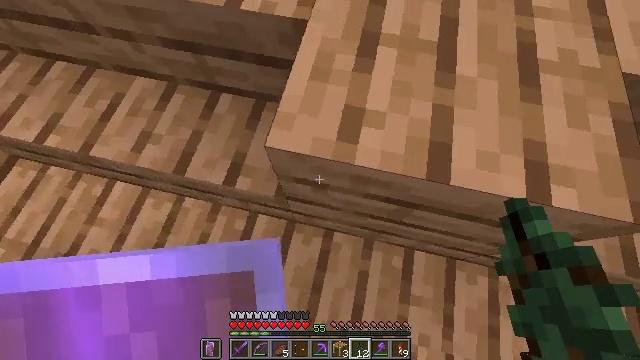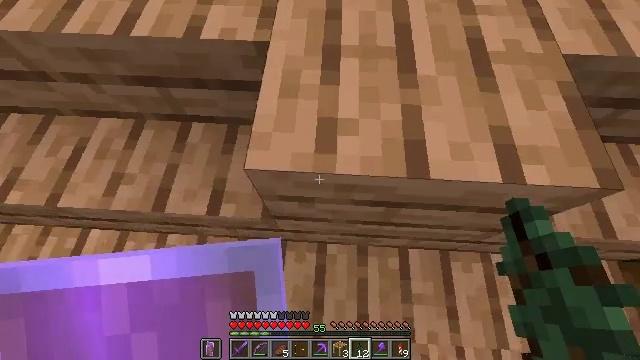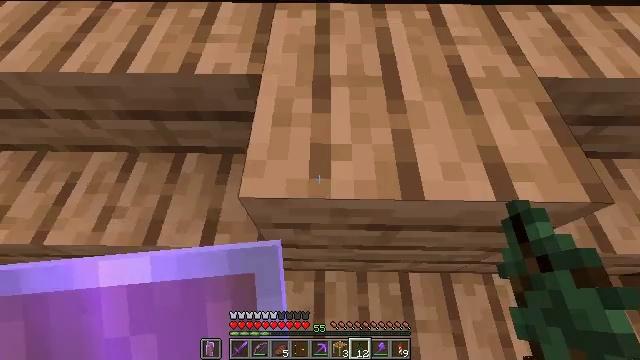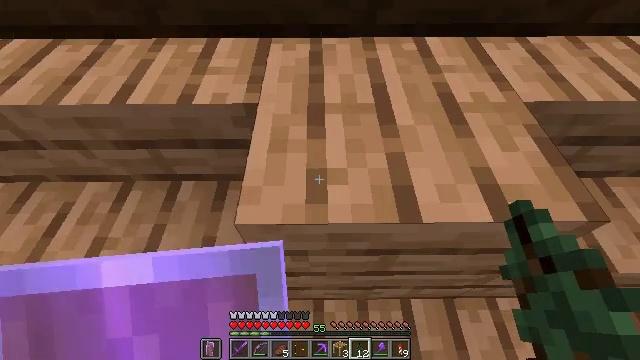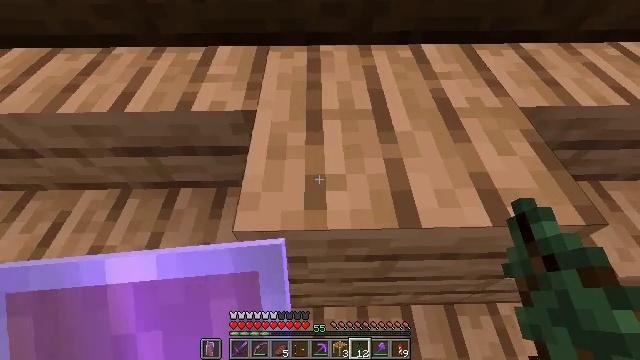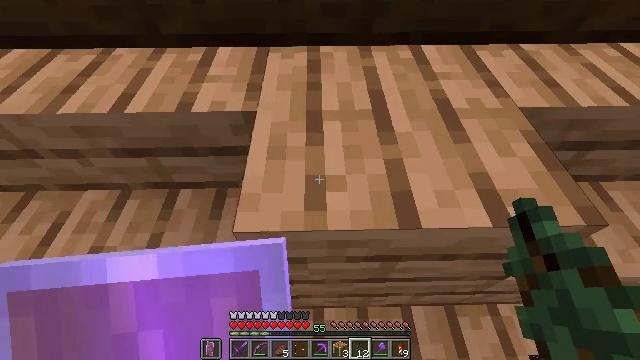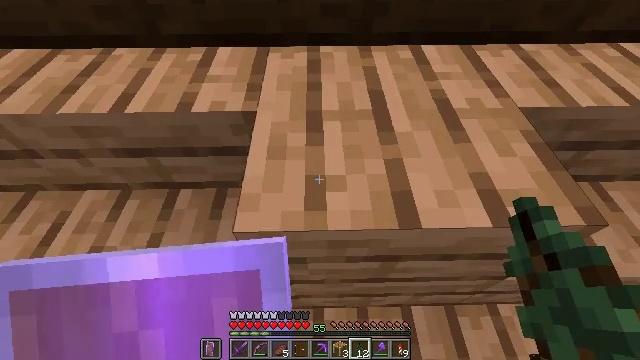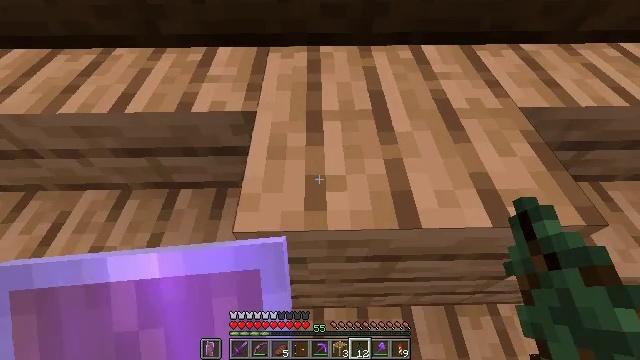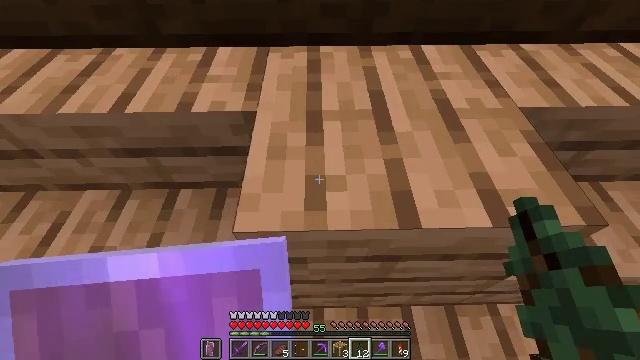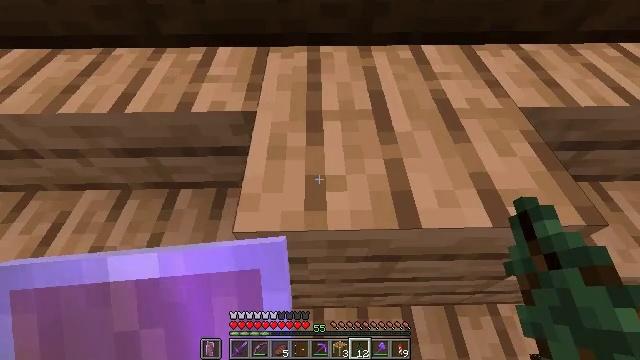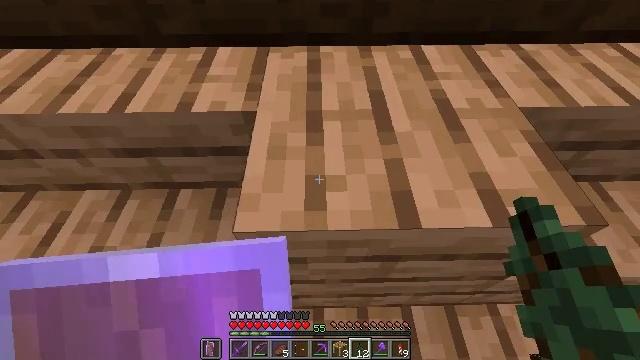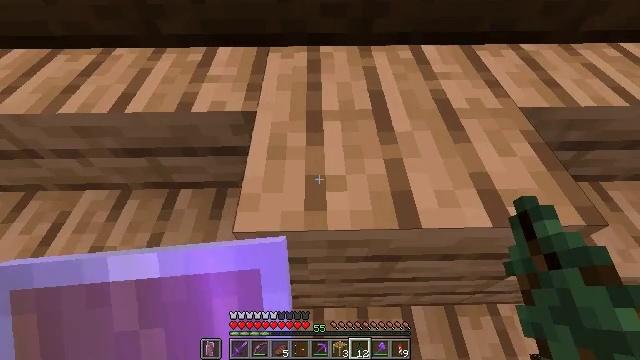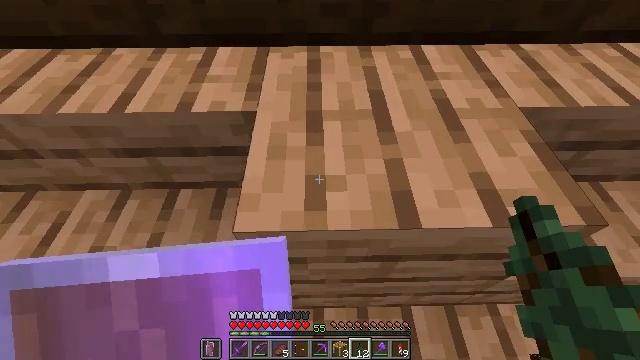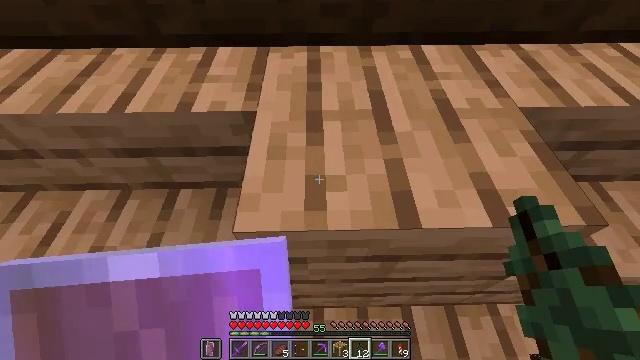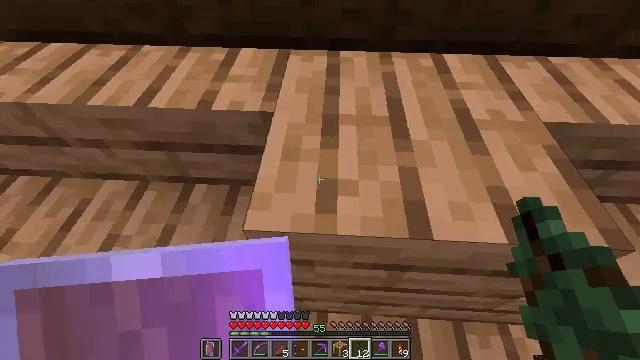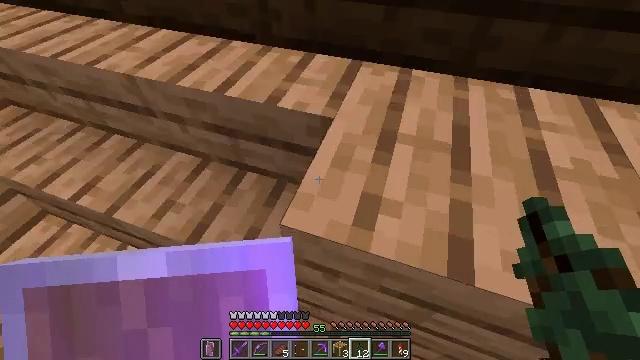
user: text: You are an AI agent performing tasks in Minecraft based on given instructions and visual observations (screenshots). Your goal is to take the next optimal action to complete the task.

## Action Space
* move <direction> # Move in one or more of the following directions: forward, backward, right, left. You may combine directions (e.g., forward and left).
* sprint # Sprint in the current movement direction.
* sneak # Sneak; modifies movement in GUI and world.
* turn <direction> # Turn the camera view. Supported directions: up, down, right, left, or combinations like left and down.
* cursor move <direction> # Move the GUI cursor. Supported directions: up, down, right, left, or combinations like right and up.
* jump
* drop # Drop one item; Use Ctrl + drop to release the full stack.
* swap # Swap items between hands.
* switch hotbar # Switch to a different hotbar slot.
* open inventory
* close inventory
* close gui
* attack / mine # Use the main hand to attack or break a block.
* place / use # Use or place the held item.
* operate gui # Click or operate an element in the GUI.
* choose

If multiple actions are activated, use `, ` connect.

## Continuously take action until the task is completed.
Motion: motion action
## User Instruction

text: Collect the brown shulker box for storage.
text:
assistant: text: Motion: turn right and up
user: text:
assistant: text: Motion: turn right and up
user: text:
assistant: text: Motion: turn right and up
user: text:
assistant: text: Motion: turn up
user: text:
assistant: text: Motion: no_op
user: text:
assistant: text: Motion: no_op
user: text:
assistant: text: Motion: no_op
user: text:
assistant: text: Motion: no_op
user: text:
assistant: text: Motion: no_op
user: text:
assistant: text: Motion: no_op
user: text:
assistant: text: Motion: no_op
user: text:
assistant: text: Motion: no_op
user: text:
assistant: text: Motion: no_op
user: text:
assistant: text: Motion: turn left
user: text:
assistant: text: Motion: turn left and up
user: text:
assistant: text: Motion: turn left and up
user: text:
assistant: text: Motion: turn left and up
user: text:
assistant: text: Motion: turn left and up
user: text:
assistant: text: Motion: move forward, turn left and up
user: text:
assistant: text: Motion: move forward, turn left and up
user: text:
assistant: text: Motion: move forward, turn left and up
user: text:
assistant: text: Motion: move forward, turn left and up
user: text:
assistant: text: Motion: move forward
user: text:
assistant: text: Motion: move forward
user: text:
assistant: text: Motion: move forward, turn left
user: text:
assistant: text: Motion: move forward, turn left
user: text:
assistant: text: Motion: move forward, turn left
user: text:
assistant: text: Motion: move forward, turn left
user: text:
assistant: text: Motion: move forward, turn left
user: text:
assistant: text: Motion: move forward